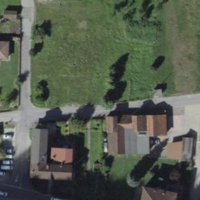
EUNIS habitat code: 57
Species observed at this site:
Urtica dioica